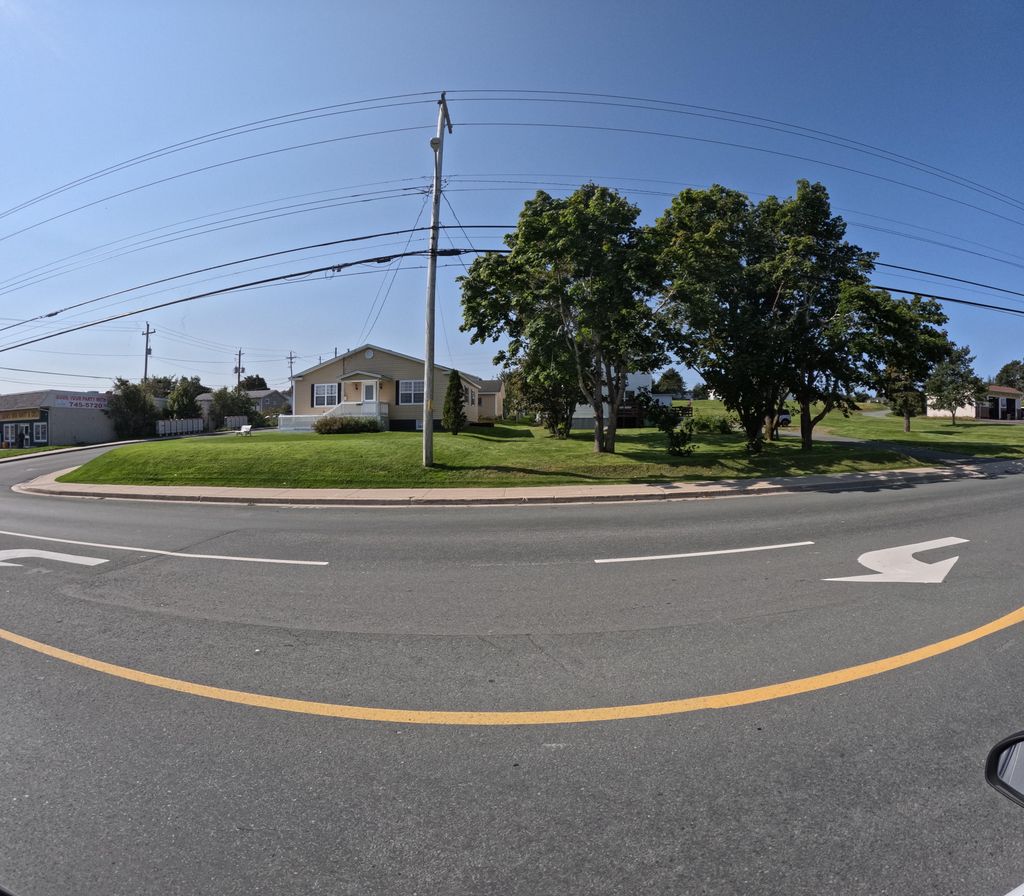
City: st_johns